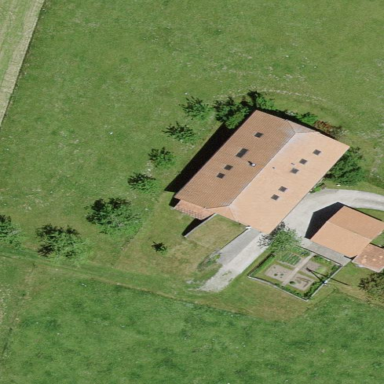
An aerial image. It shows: Farm building.